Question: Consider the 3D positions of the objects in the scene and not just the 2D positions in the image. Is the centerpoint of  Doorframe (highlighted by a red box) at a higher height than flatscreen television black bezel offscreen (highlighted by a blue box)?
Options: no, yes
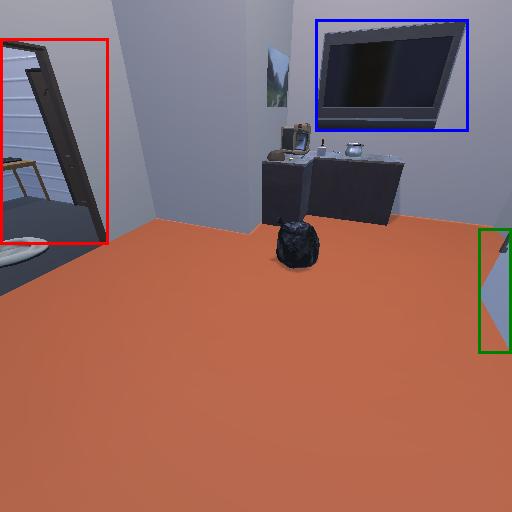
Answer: no